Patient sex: F
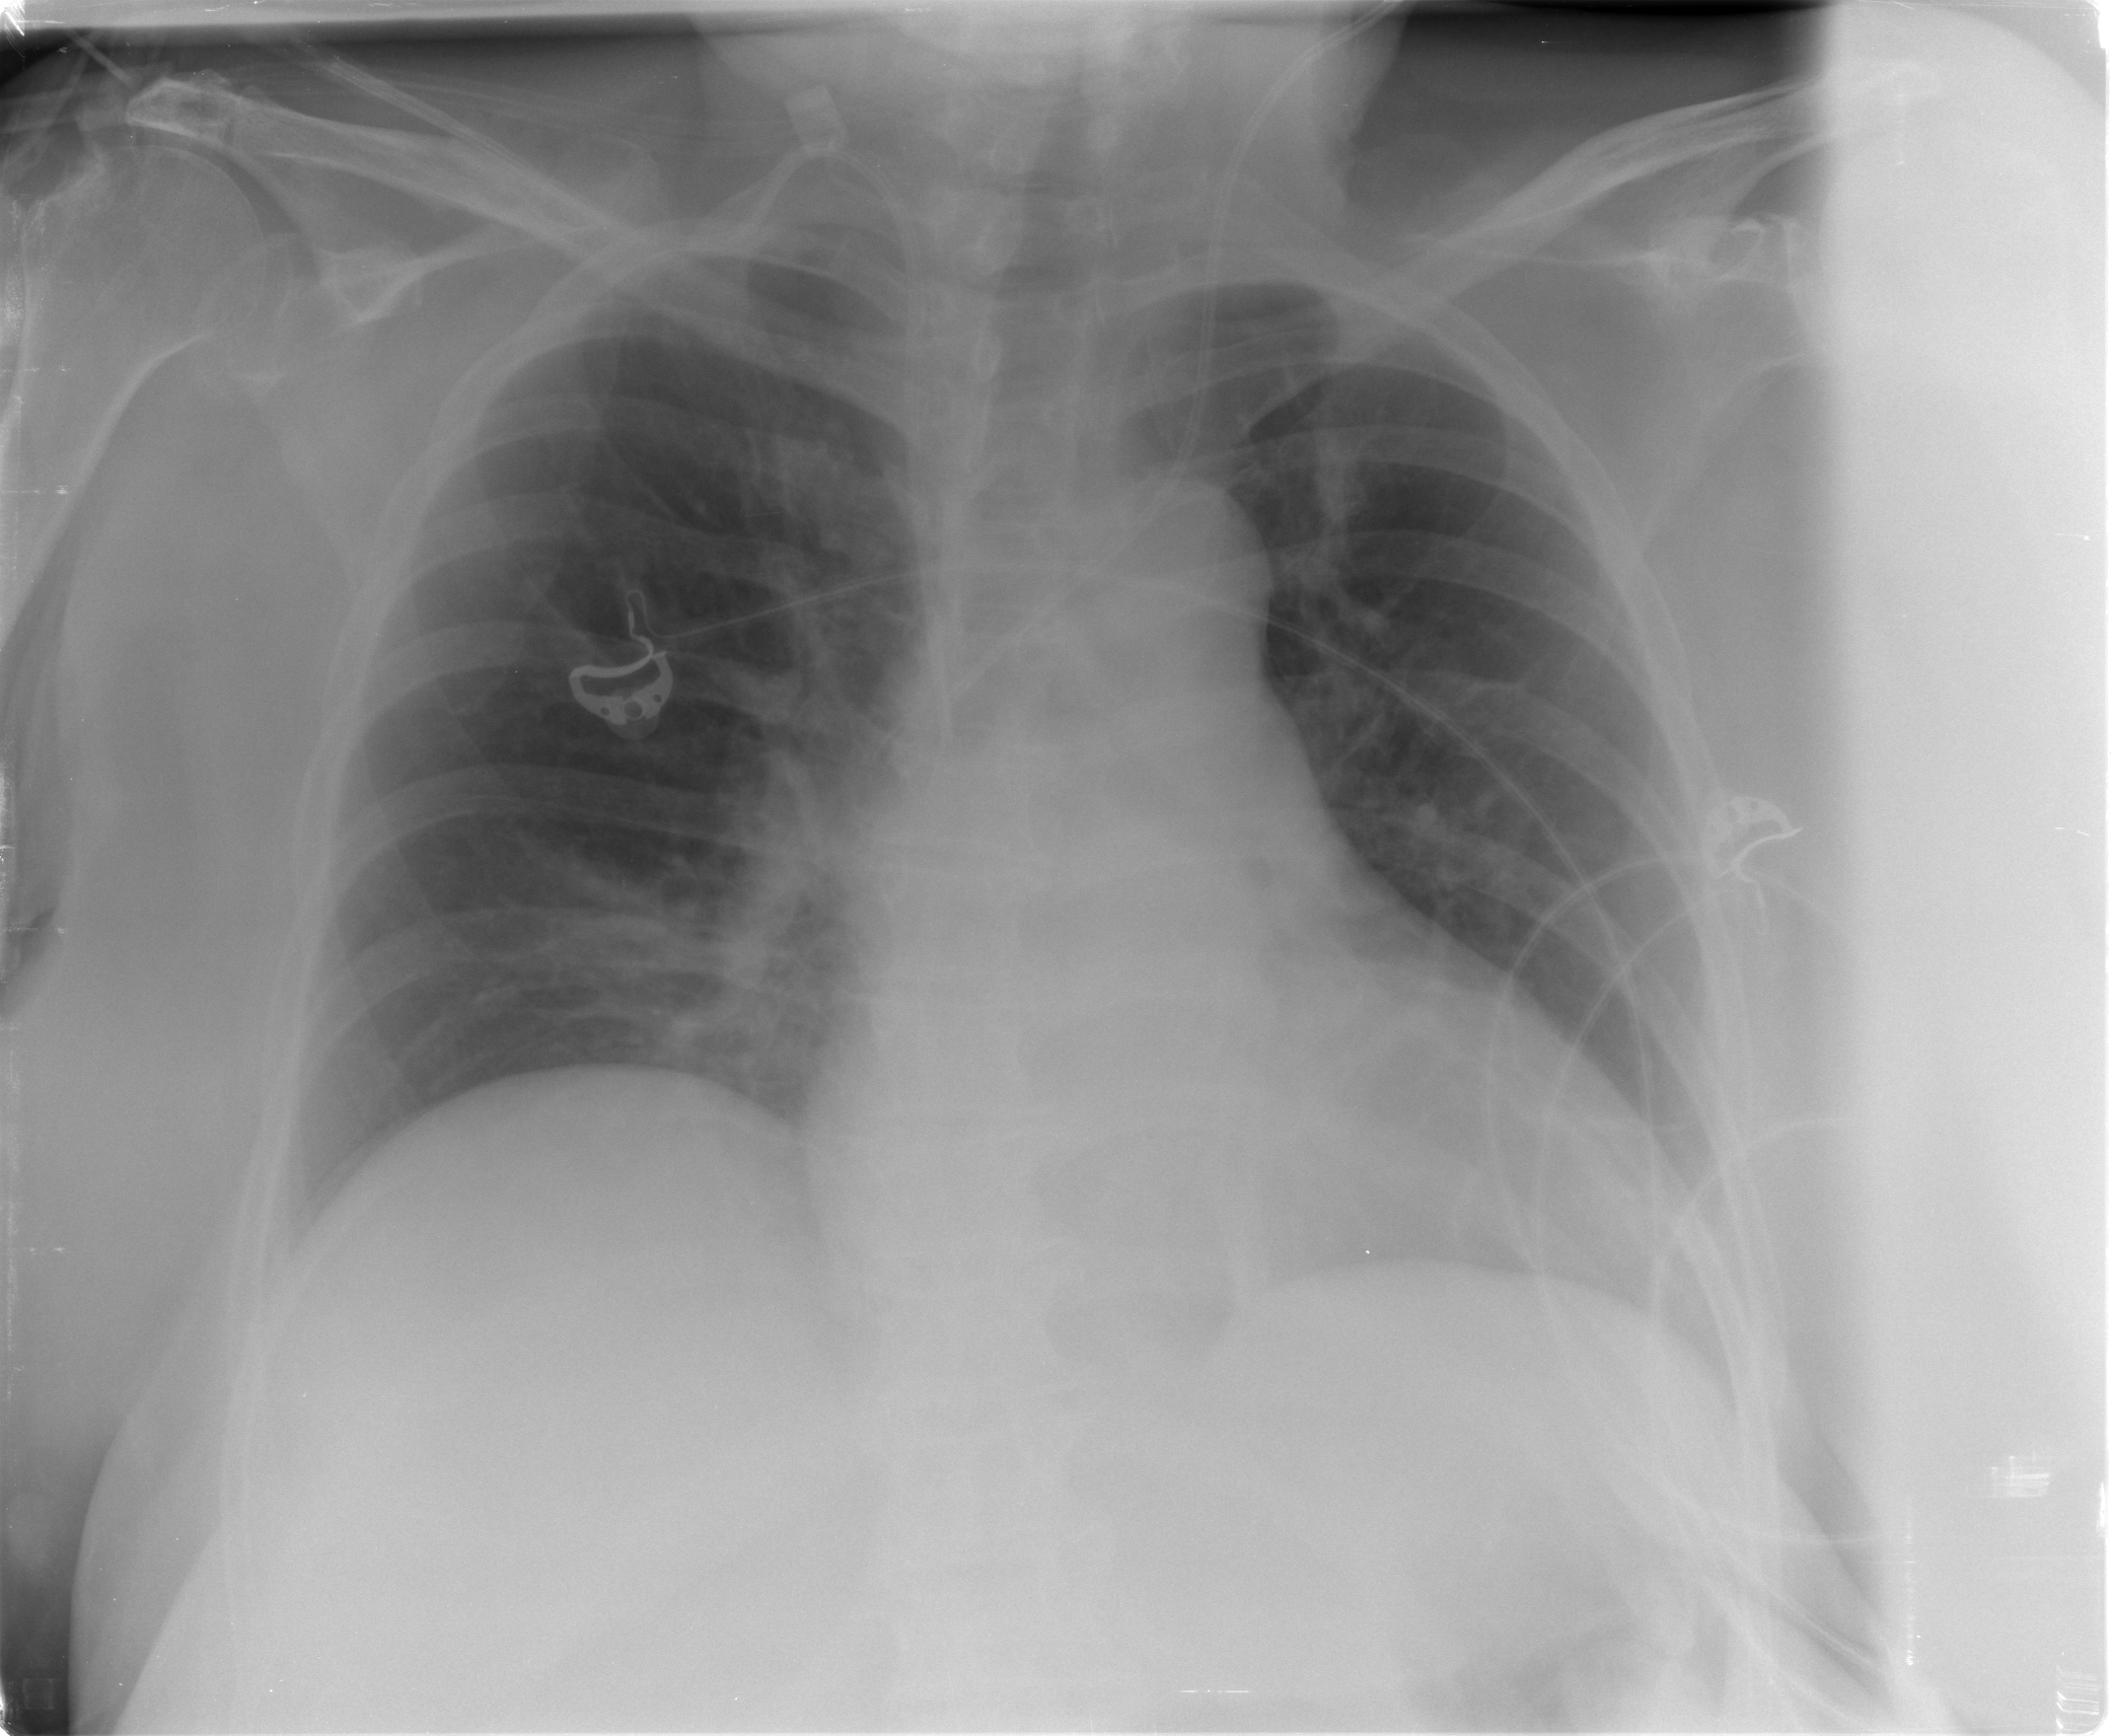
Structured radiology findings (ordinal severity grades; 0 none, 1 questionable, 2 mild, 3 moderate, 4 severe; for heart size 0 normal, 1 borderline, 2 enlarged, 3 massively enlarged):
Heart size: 2
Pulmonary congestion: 0
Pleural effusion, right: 0
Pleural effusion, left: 2
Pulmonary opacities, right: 2
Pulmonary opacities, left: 0
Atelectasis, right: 2
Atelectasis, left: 0